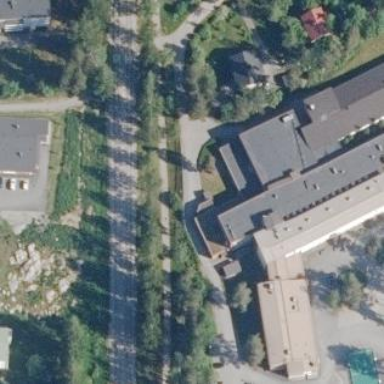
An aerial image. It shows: School building.